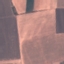
Label: AnnualCrop